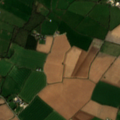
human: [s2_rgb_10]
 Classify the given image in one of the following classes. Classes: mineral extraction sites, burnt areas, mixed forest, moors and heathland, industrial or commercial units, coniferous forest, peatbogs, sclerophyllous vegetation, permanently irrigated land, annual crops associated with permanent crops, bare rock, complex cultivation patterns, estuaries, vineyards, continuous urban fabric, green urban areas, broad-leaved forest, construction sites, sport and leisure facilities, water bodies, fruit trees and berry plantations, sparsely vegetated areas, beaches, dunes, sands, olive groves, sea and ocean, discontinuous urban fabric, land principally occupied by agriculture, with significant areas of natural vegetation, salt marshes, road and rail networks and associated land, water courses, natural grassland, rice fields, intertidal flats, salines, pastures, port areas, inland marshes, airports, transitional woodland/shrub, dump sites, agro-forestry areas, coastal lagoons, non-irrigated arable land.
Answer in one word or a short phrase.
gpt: non-irrigated arable land, pastures